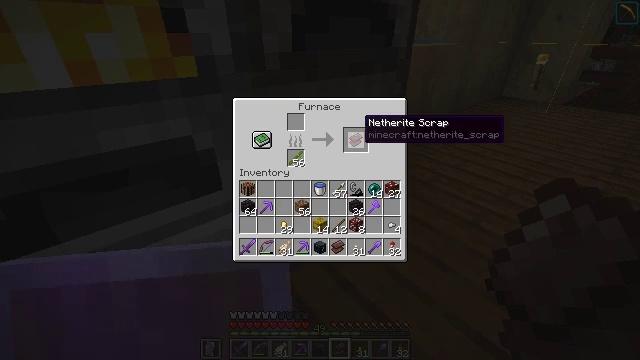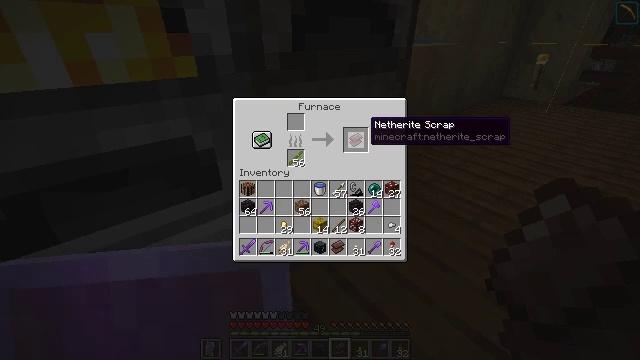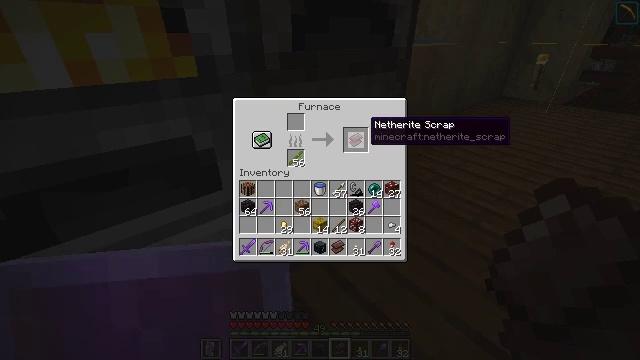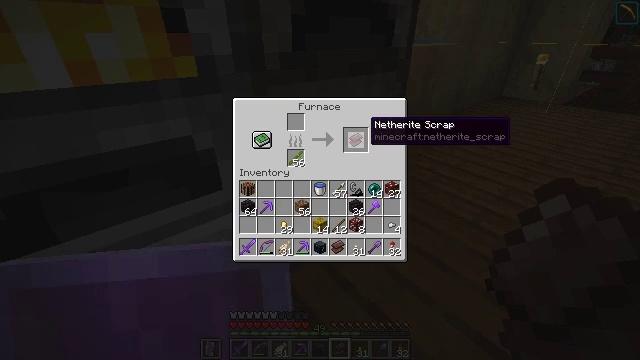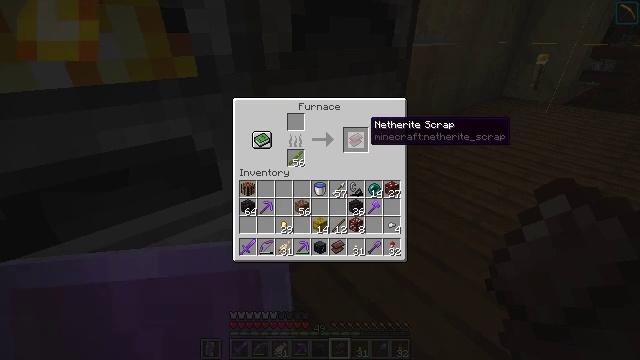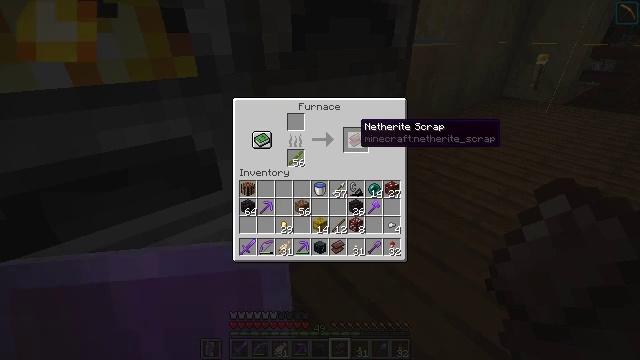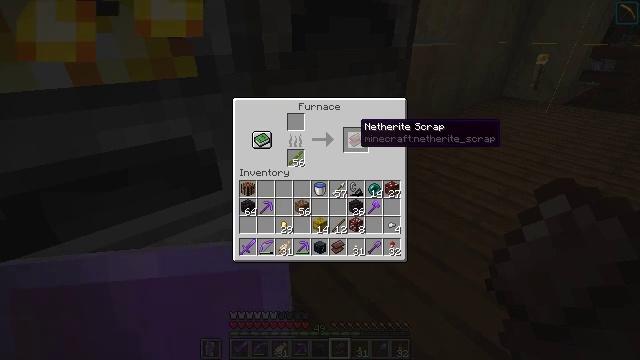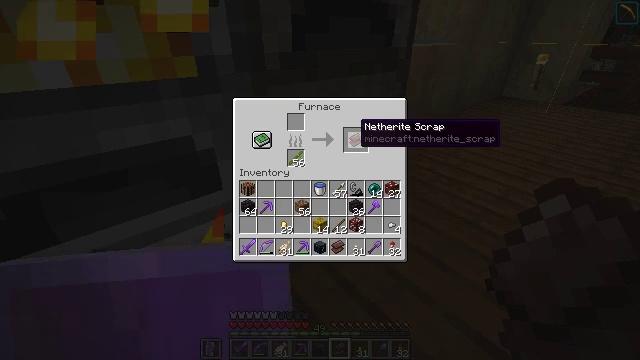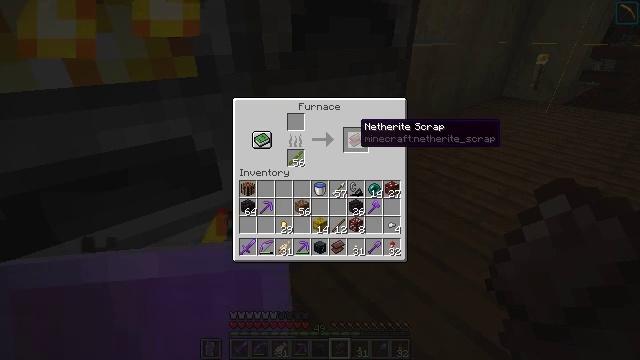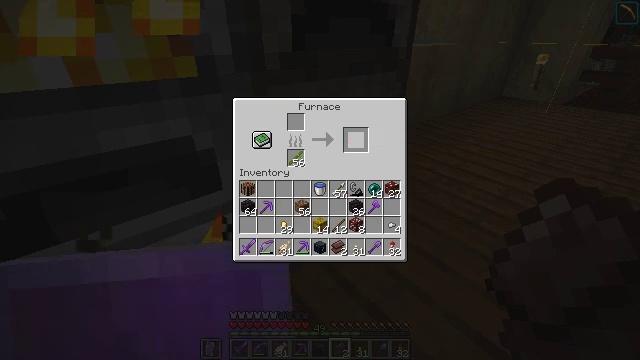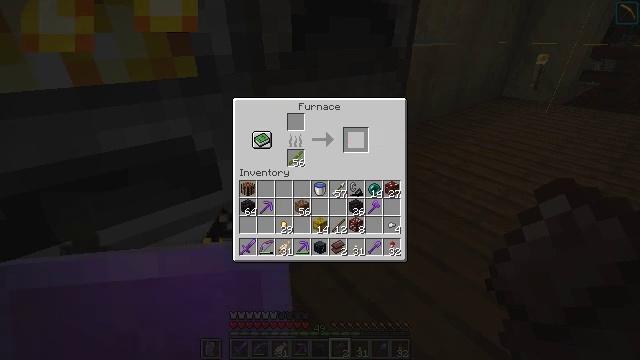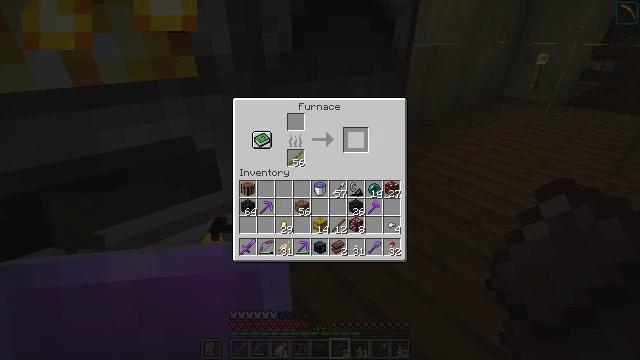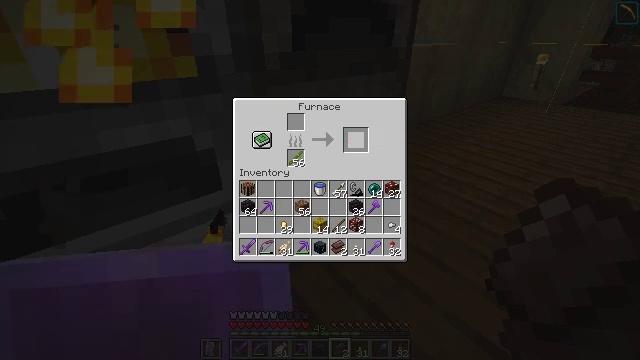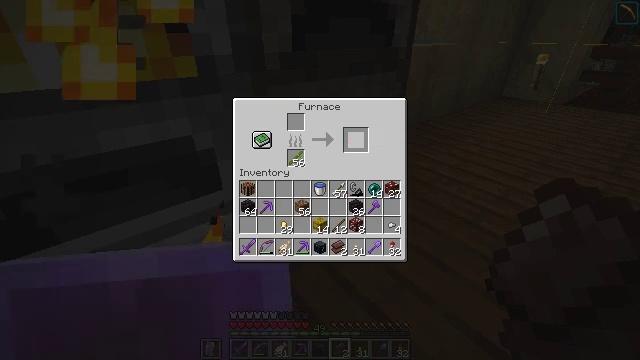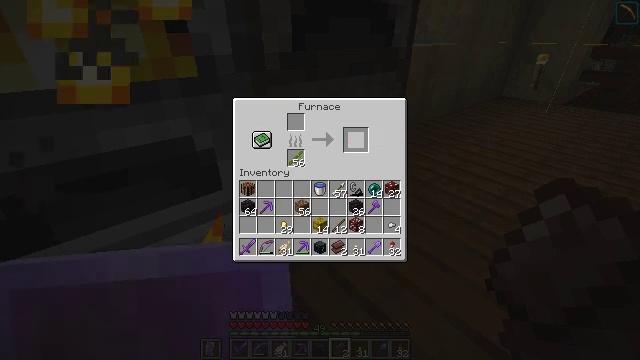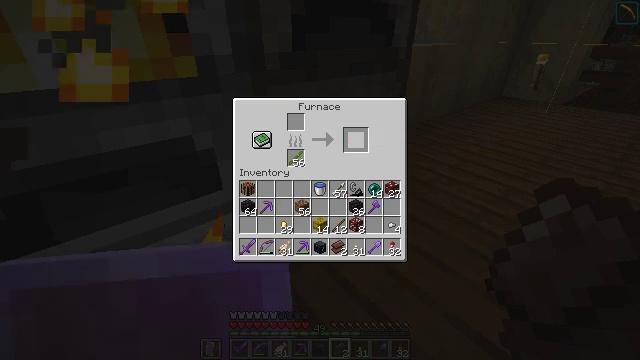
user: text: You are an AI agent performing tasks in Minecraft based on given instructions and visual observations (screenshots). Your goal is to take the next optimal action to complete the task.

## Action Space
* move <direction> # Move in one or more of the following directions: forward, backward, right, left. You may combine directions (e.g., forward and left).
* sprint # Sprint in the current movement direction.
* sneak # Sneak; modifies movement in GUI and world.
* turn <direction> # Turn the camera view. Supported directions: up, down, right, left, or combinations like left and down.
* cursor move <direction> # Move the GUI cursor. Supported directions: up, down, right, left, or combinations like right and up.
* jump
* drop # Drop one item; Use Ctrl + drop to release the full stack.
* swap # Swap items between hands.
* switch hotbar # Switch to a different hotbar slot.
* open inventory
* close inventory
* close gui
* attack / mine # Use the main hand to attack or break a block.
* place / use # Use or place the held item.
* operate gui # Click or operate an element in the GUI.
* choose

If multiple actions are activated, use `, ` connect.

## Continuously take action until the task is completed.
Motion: motion action
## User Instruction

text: Gain netherite scrap by cooking ancient debris in the furnace.
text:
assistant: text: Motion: sneak
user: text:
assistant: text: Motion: sneak
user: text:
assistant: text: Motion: sneak
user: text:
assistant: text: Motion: sneak
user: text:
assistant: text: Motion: sneak, cursor move left
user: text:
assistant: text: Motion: sneak
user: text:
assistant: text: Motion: sneak
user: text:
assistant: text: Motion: sneak
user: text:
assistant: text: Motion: sneak, operate gui
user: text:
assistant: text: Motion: sneak, operate gui
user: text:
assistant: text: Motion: sneak
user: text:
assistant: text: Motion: sneak
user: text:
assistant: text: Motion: no_op
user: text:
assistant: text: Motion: no_op
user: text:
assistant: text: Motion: no_op
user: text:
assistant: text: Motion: no_op
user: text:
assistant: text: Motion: no_op
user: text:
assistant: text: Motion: cursor move left
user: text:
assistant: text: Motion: turn left and up, close gui
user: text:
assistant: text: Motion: turn left and up
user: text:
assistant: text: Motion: turn up
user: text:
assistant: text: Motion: no_op
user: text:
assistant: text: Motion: no_op
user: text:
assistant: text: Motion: use / place
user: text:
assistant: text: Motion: use / place
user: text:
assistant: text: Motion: use / place
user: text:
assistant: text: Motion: no_op
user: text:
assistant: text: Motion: no_op
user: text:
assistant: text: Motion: open gui
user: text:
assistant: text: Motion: no_op